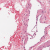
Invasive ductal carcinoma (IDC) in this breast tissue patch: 0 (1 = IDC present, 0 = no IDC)